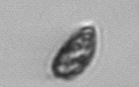
Label: Prorocentrum_triestinum